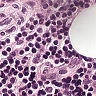
Metastatic tissue present: no